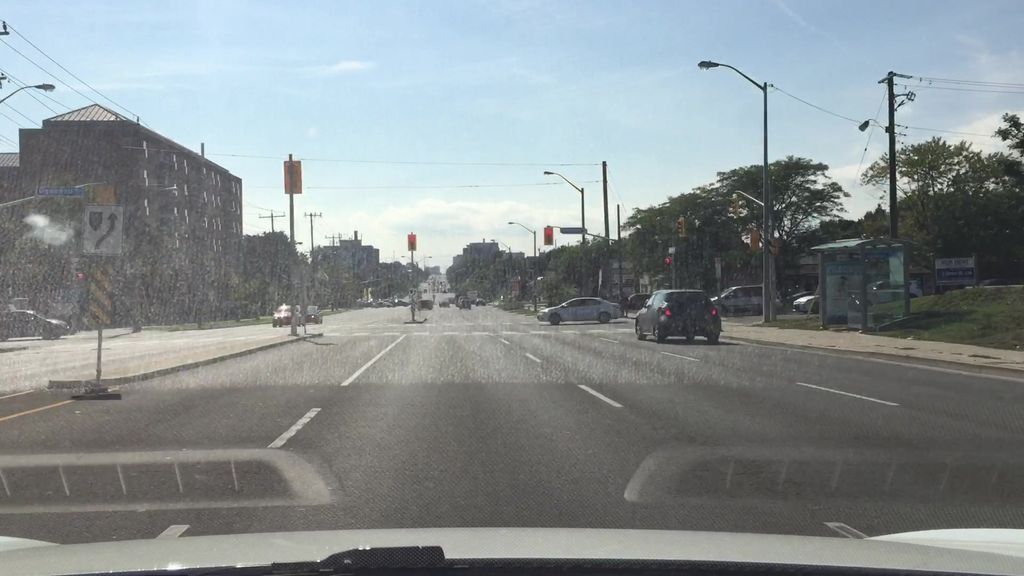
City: toronto